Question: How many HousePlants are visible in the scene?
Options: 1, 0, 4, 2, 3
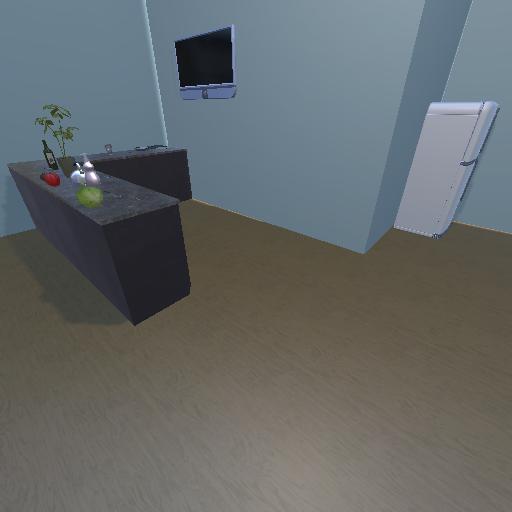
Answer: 1